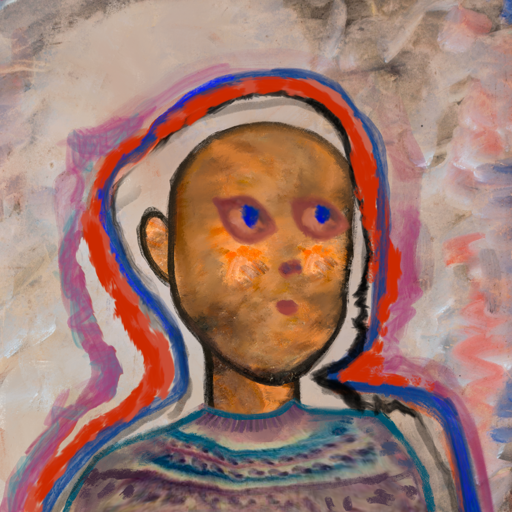
Background: Roy_Bahadur, Head And Neck Side: Gypsy_Queen, Face Side: Mother_And_Son_Mother, Bust: HillGirl, Hair Side: Experience, Head Accessory: Blank, Second Necklace: Blank, Necklace: Blank, Baby: Blank